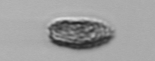
Label: Pseudochattonella_farcimen